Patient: sex M, age 23
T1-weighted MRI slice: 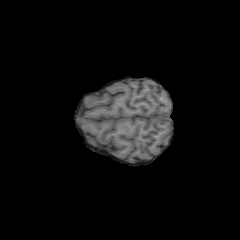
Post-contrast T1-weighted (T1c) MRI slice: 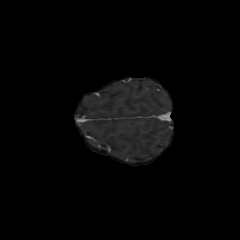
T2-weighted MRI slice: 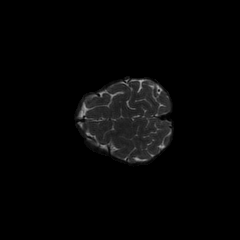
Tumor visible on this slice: no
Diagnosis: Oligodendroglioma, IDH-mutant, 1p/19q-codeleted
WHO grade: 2